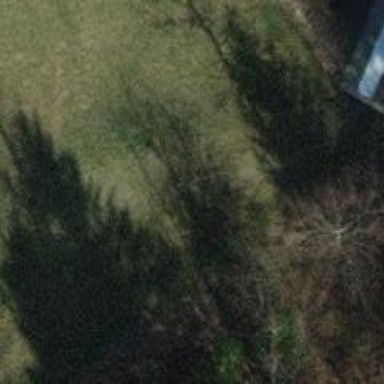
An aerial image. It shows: Designated golf cart path.